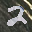
Label: 2